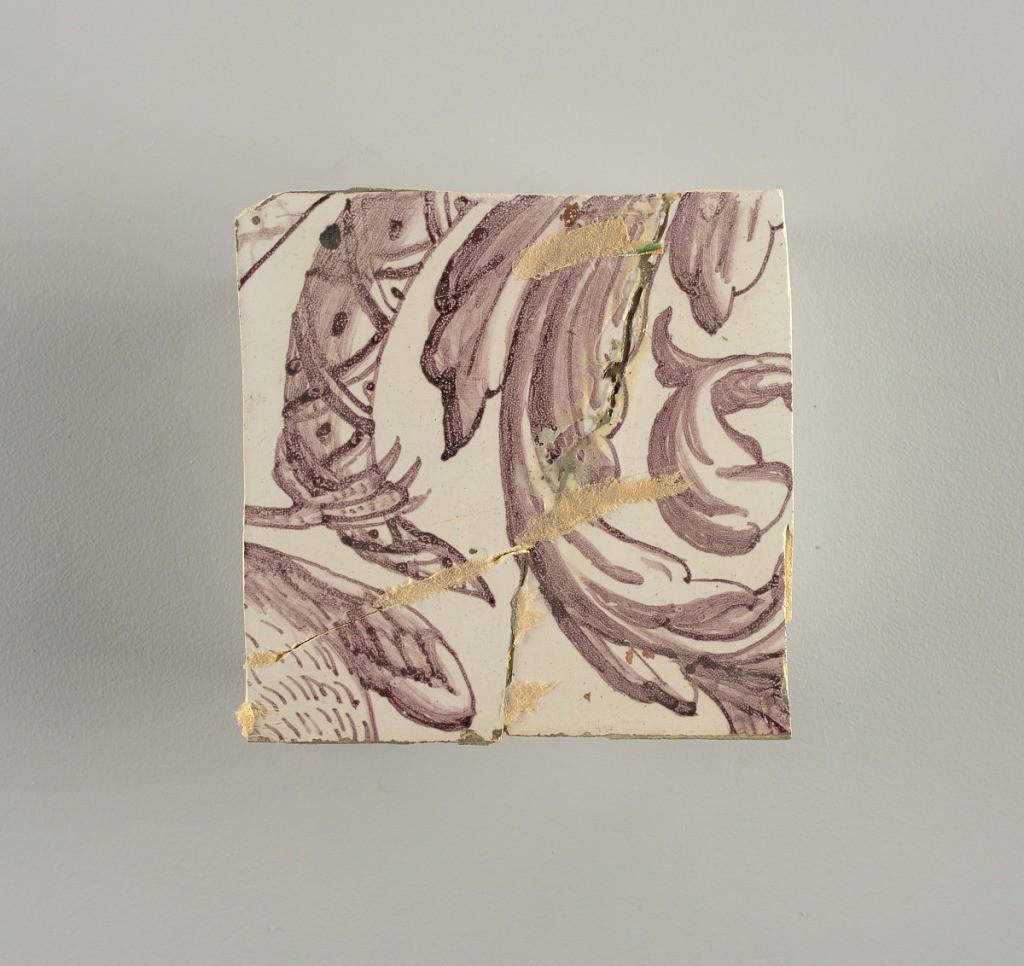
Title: Wall facing
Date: ca. 1725
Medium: Tin-glazed earthenware, underglaze
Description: Horizontal rectangle.  Thirty-seven tiles wide and twenty-one high with opening for door or window nineteen and one-half tiles high and twelve wide.  To left and right of opening, centered canopy above. Left, woman representing Hope, right, a sculputure urn.  Centered above opening, a mascaron.  Arabesque design of foliage.